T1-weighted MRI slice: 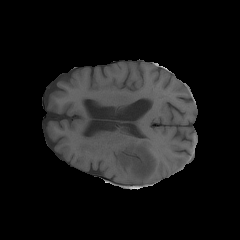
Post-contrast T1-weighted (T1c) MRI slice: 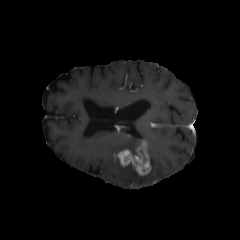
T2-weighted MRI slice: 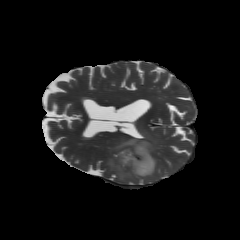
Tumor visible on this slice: yes